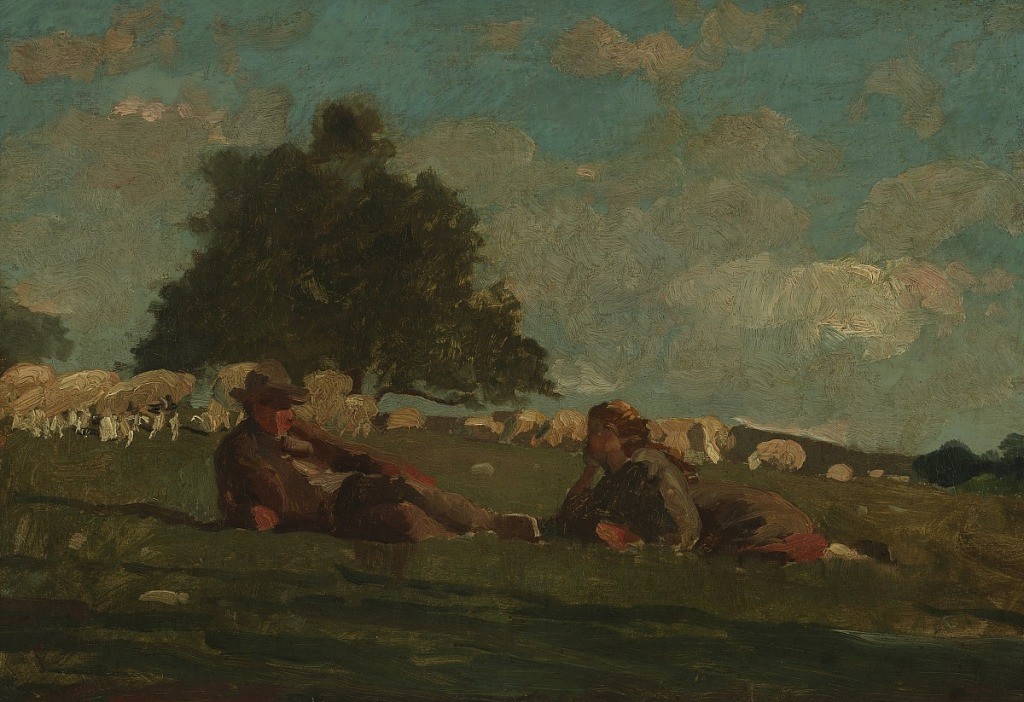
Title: Boy and Girl in a Field with Sheep
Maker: Winslow Homer, American, 1836–1910
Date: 1878
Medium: Brush and oil paint on canvas
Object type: Painting
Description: Underneath a sunny sky with light windswept clouds, a boy and girl rest in a meadow, while a large tree and grazing sheep are behind them.